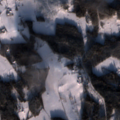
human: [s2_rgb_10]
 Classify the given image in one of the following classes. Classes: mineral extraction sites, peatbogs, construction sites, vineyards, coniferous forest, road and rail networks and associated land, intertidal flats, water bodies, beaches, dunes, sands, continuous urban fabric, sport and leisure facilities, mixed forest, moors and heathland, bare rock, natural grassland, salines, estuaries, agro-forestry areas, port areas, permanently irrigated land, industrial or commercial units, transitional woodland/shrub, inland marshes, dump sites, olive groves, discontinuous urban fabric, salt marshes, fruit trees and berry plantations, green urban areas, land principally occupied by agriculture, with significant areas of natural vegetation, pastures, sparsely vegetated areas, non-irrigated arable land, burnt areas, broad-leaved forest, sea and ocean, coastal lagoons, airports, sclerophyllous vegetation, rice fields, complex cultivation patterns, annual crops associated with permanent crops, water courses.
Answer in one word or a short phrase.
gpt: non-irrigated arable land, coniferous forest, mixed forest